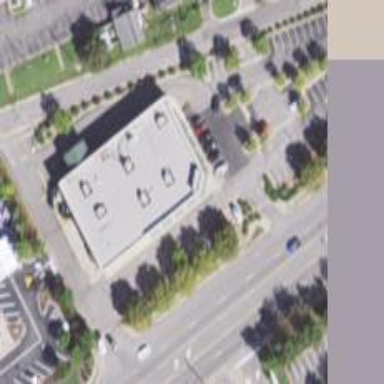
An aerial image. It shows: Pharmacy providing healthcare services.